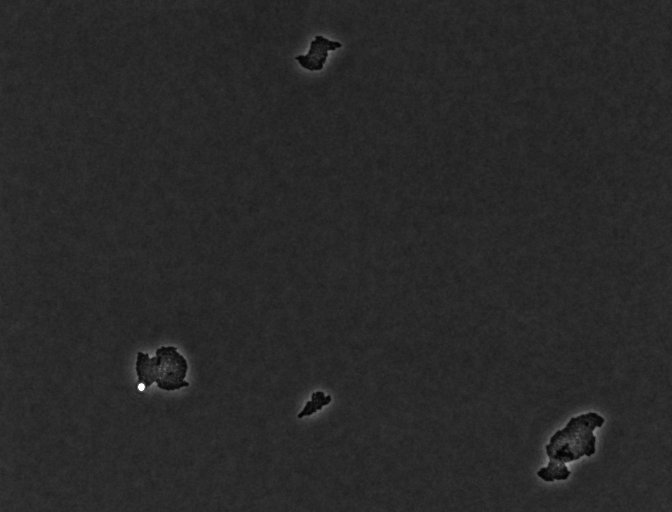
Phase contrast microscopy, 20x objective, 3 h incubation